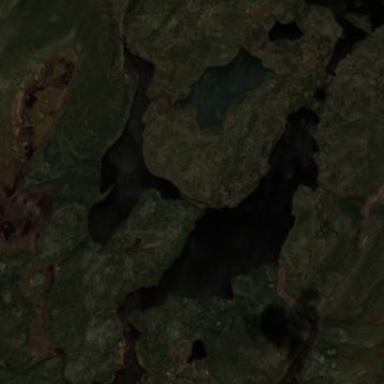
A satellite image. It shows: Serene lake surrounded by nature.